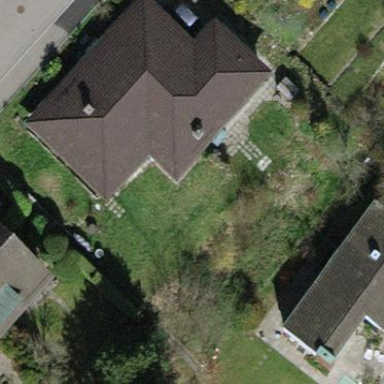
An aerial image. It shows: Building with tiled roof.